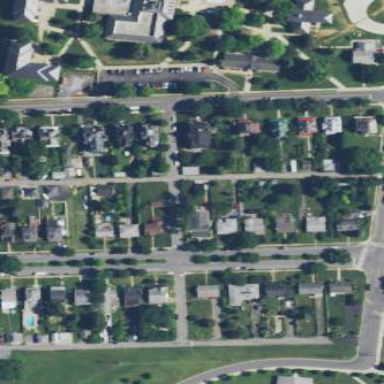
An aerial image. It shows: Residential neighbourhood.